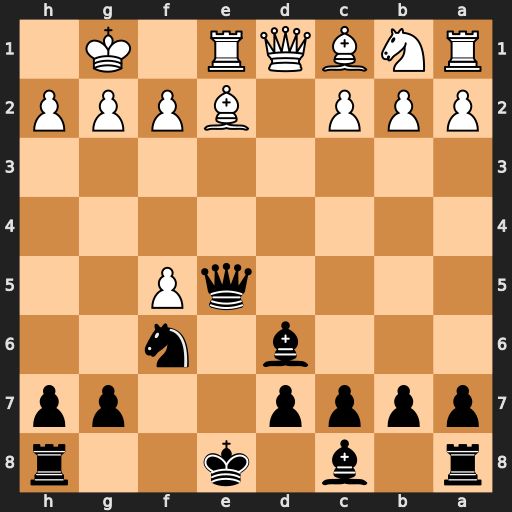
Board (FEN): r1b1k2r/pppp2pp/3b1n2/4qP2/8/8/PPP1BPPP/RNBQR1K1
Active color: b
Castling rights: kq
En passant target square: -
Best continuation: Qxh2+ Kf1 Qh1#